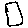
Label: square